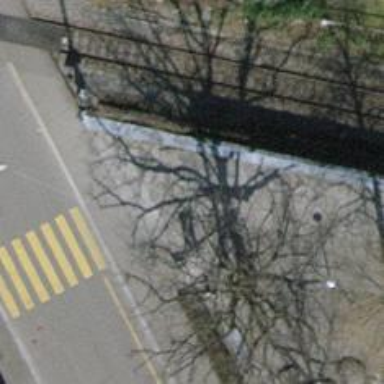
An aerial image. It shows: Bollard.